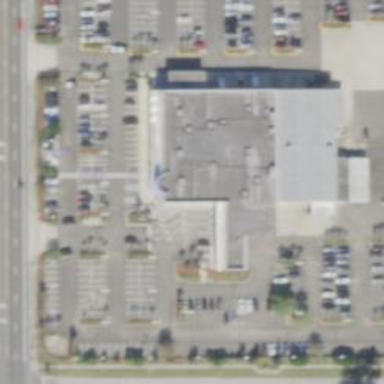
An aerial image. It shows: Marketplace selling cars.